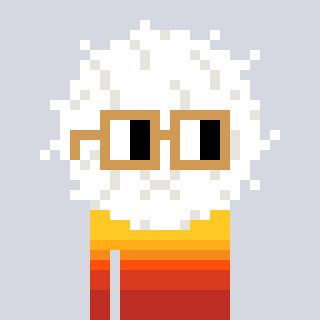
a pixel art character with square brown glasses, a cottonball-shaped head and a teal-colored body on a cool background